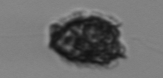
Label: Syracosphaera_pulchra